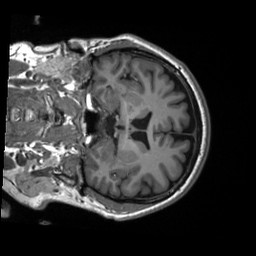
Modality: T1w
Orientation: coronal
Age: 56
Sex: male
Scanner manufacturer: siemens
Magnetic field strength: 3 T
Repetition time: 2.53 s
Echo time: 0.00219 s